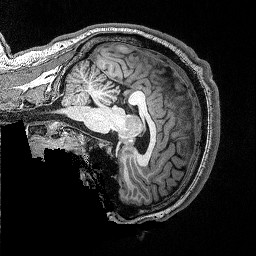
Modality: T1w
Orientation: sagittal
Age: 31
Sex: male
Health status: healthy
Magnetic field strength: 3 T
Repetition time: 2.53 s
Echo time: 0.00331 s